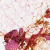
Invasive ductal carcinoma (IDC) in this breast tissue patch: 0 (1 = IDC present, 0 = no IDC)